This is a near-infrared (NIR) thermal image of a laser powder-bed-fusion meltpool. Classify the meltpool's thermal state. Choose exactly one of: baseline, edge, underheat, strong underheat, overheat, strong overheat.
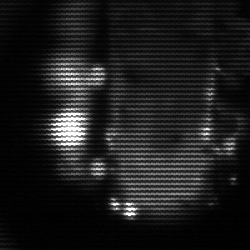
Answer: strong underheat